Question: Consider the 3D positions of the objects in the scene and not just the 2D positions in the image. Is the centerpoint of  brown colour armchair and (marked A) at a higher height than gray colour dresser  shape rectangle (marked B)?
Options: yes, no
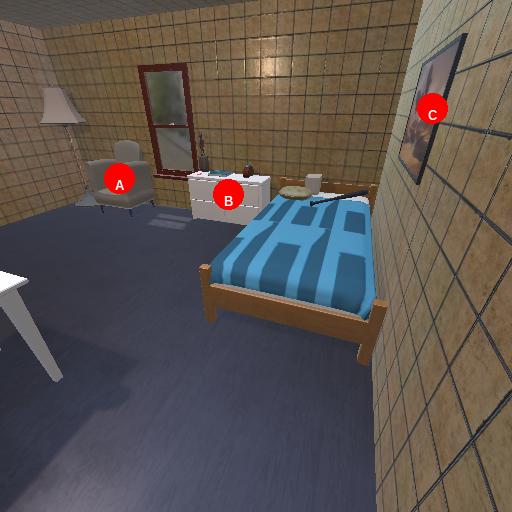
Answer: yes